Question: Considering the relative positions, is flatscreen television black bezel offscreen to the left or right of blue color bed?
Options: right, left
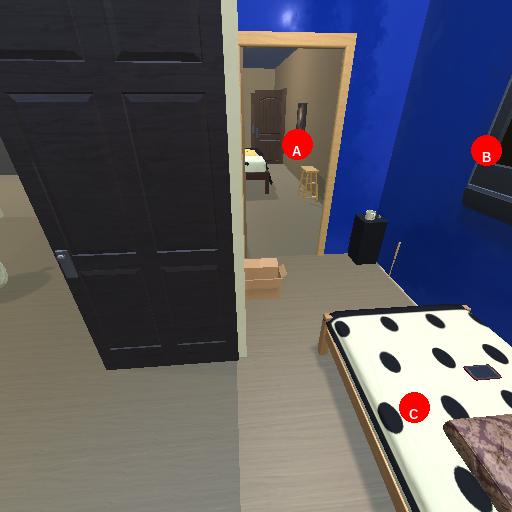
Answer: right